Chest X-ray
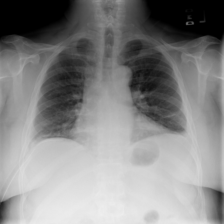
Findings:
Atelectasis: positive
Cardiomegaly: negative
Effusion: negative
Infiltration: negative
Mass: negative
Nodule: negative
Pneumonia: negative
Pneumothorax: negative
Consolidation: negative
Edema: negative
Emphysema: negative
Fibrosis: negative
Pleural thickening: negative
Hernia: negative